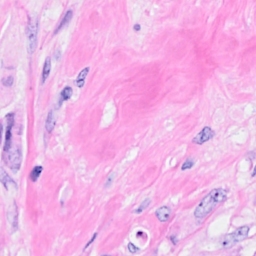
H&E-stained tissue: Breast